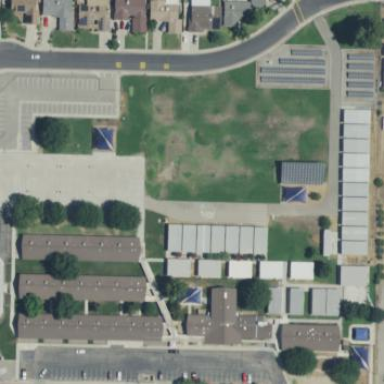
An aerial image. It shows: School.